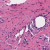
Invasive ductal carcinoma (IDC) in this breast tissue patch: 0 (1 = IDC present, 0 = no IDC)